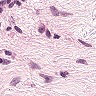
Metastatic tissue present: no